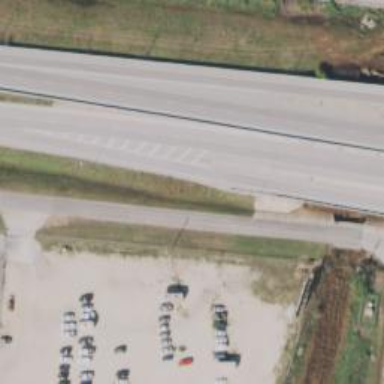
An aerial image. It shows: Trunk link highway.